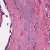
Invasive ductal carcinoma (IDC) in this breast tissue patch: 0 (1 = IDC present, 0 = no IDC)